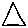
Label: triangle